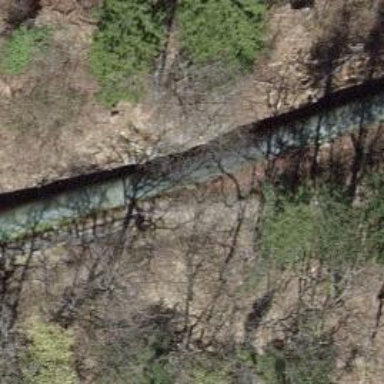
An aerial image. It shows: Bridge over water pipeline.